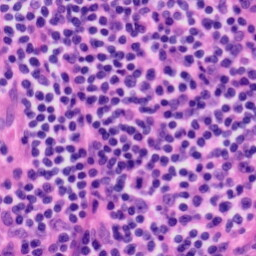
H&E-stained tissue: Tonsil